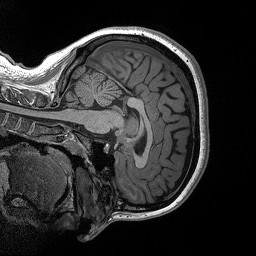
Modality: T1w
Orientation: sagittal
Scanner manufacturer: siemens
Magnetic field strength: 3 T
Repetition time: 2.3 s
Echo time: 0.00298 s